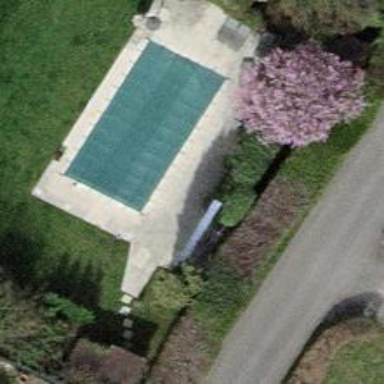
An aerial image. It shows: Swimming pool located in leisure land.